Aerial crown-view tile of a tropical tree (Barro Colorado Island, Panama), acquired 20250217:
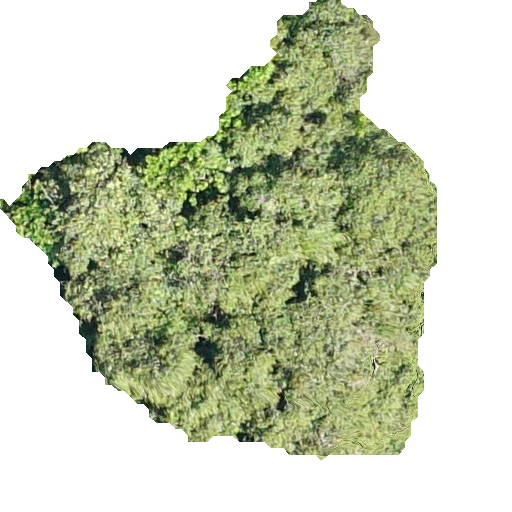
Species: Chrysophyllum cainito
GBIF accepted scientific name: Chrysophyllum cainito
Crown area: 178.932 m²